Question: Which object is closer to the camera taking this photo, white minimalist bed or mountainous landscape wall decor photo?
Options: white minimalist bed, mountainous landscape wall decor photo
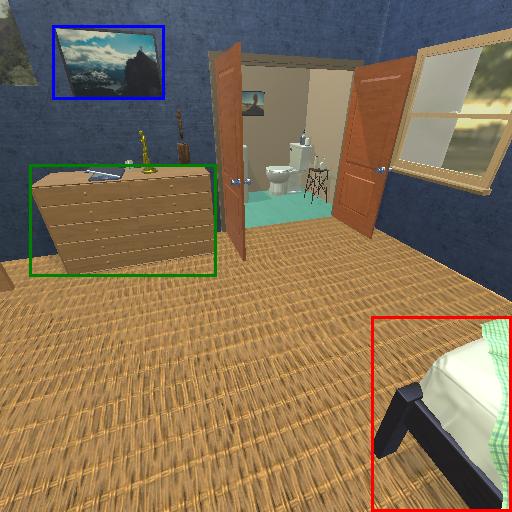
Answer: white minimalist bed